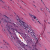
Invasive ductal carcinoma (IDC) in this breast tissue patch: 1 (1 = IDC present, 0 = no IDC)